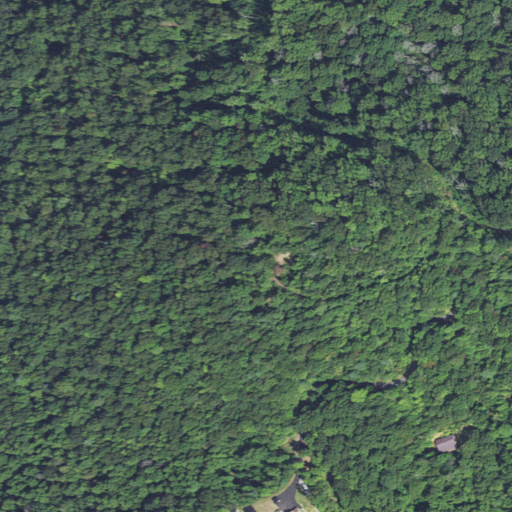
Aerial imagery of mountain in North Carolina named Farmer Top containing deciduous forest and open development